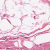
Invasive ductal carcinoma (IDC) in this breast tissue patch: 0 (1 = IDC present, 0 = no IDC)